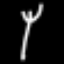
Label: fork